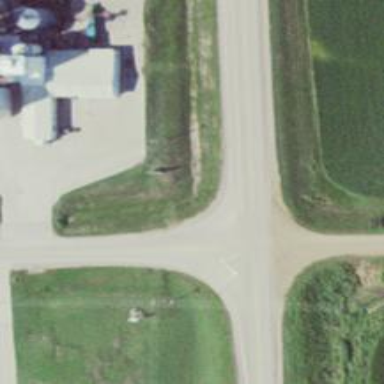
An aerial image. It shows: Stop road.